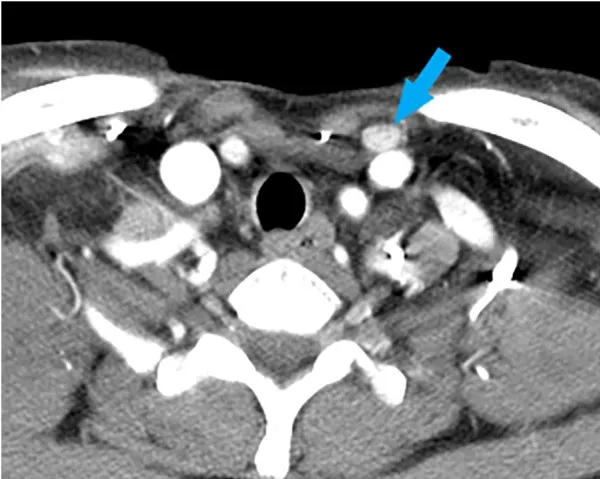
A computed tomography image of a metastatic lymph node (blue arrow), measuring 1.2 cm x 0.8 cm in size, at the left suprasternal space (SSLN).
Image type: radiology (ct)